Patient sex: M
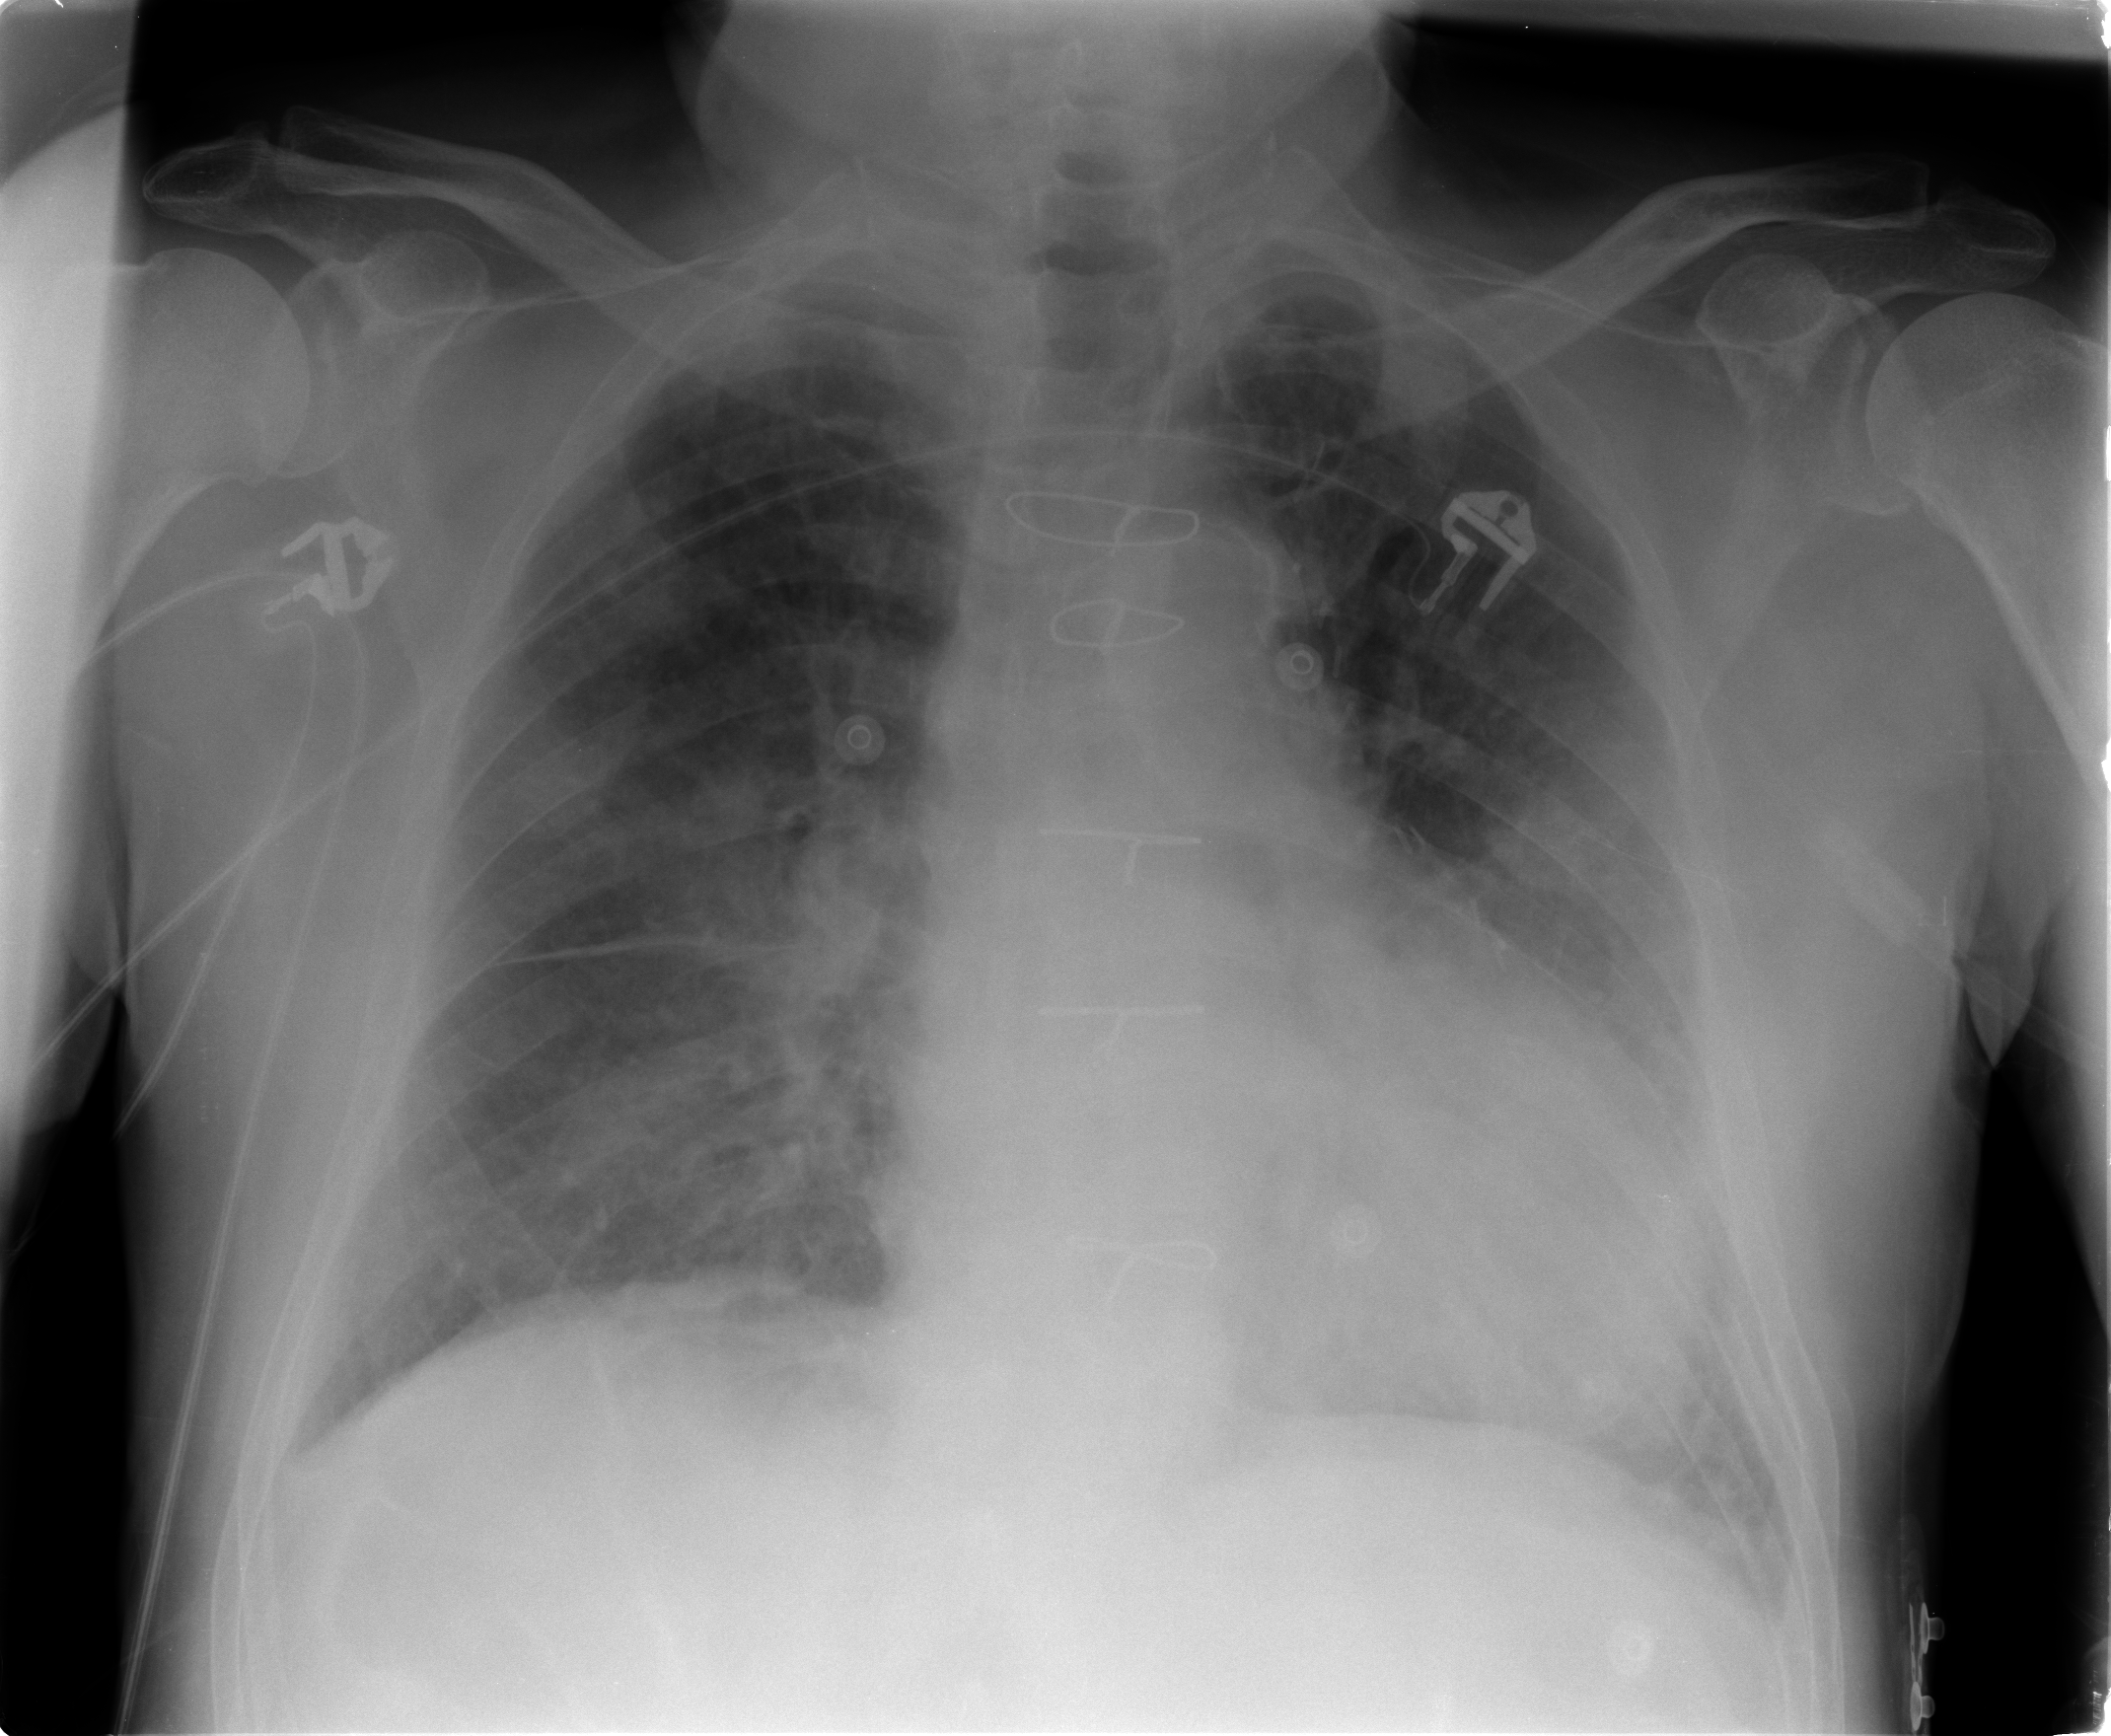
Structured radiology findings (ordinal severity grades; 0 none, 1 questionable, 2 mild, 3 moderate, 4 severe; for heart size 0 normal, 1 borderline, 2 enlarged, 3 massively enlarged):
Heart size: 2
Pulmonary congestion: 0
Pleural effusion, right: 0
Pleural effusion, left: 0
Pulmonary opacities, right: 0
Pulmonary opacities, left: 2
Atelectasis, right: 0
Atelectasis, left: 0